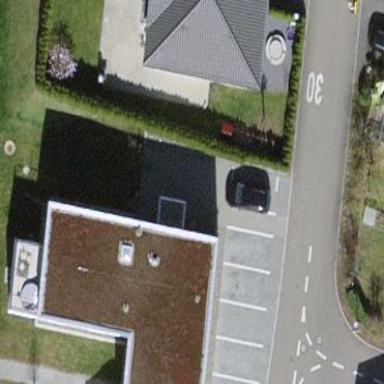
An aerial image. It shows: Building.